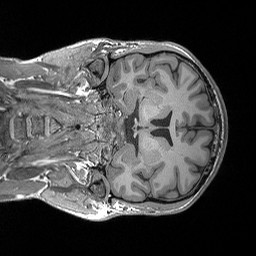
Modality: T1w
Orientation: coronal
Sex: male
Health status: healthy
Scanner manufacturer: siemens
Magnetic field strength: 3 T
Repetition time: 2.3 s
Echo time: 0.00296 s